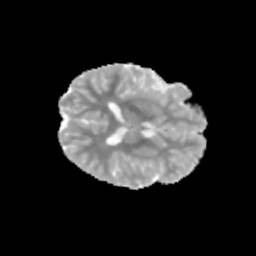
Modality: MD
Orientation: axial
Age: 10
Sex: male
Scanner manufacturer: siemens
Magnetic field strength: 3 T
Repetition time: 3.8 s
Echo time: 0.07 s